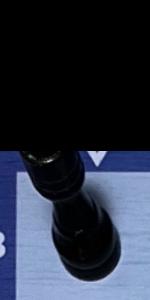
Label: Rook_Black